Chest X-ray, AP view. Patient: 47 years old, sex M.
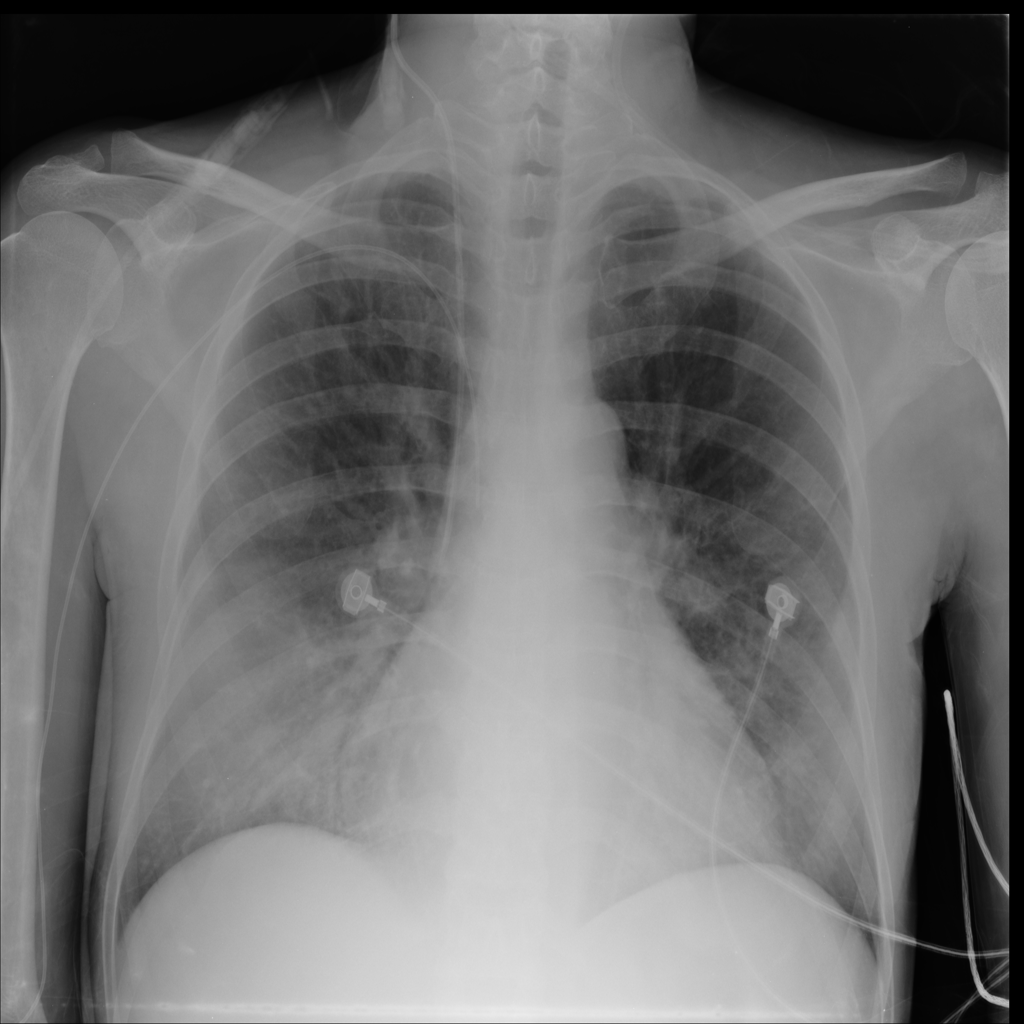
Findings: Infiltration